Field crop: maize
Growth stage: 2
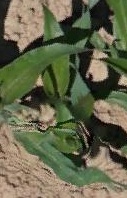
Species: maize